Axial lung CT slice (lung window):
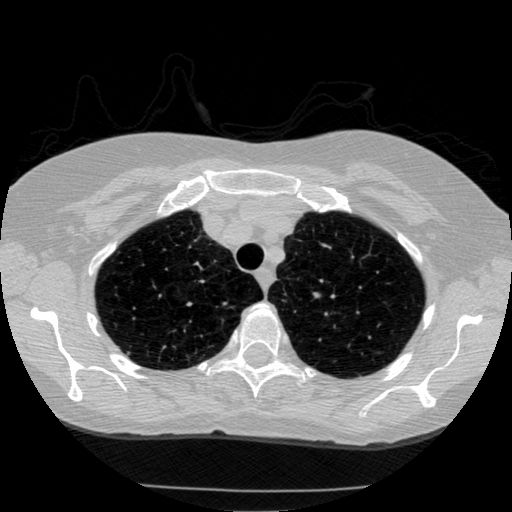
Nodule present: yes
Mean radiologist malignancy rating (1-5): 3